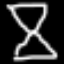
Label: hourglass